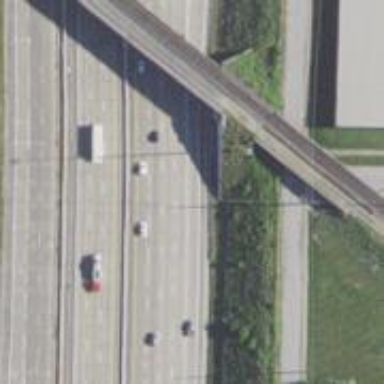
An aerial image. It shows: Motorway junction.